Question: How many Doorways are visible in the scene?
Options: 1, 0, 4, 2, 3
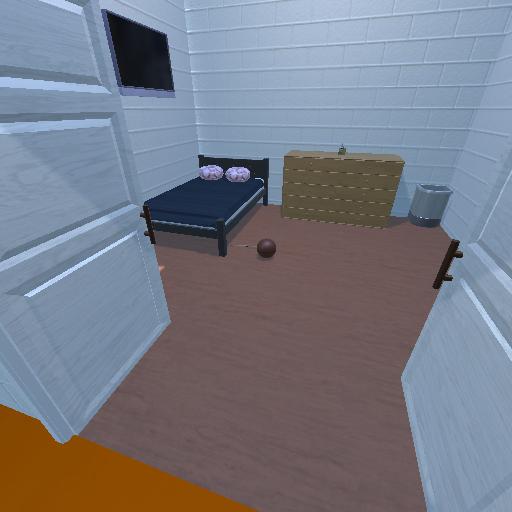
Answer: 1